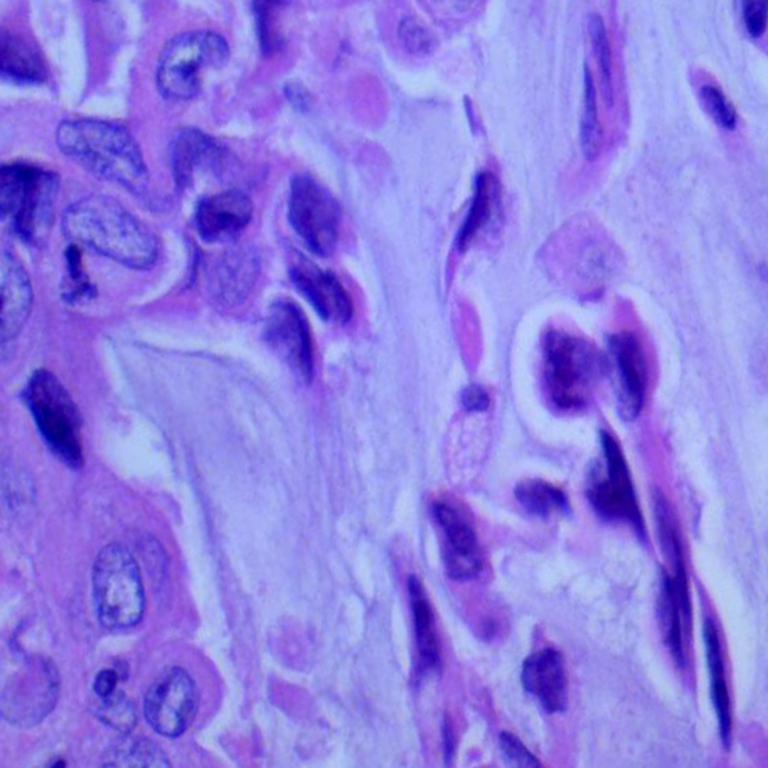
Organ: lung
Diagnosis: adenocarcinomas